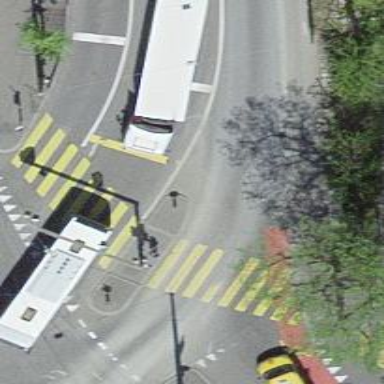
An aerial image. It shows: Asphalt footway with marked crossing equipped with traffic signals.